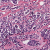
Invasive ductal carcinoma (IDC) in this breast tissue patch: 1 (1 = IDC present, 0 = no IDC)